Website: walmart
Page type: billing-address
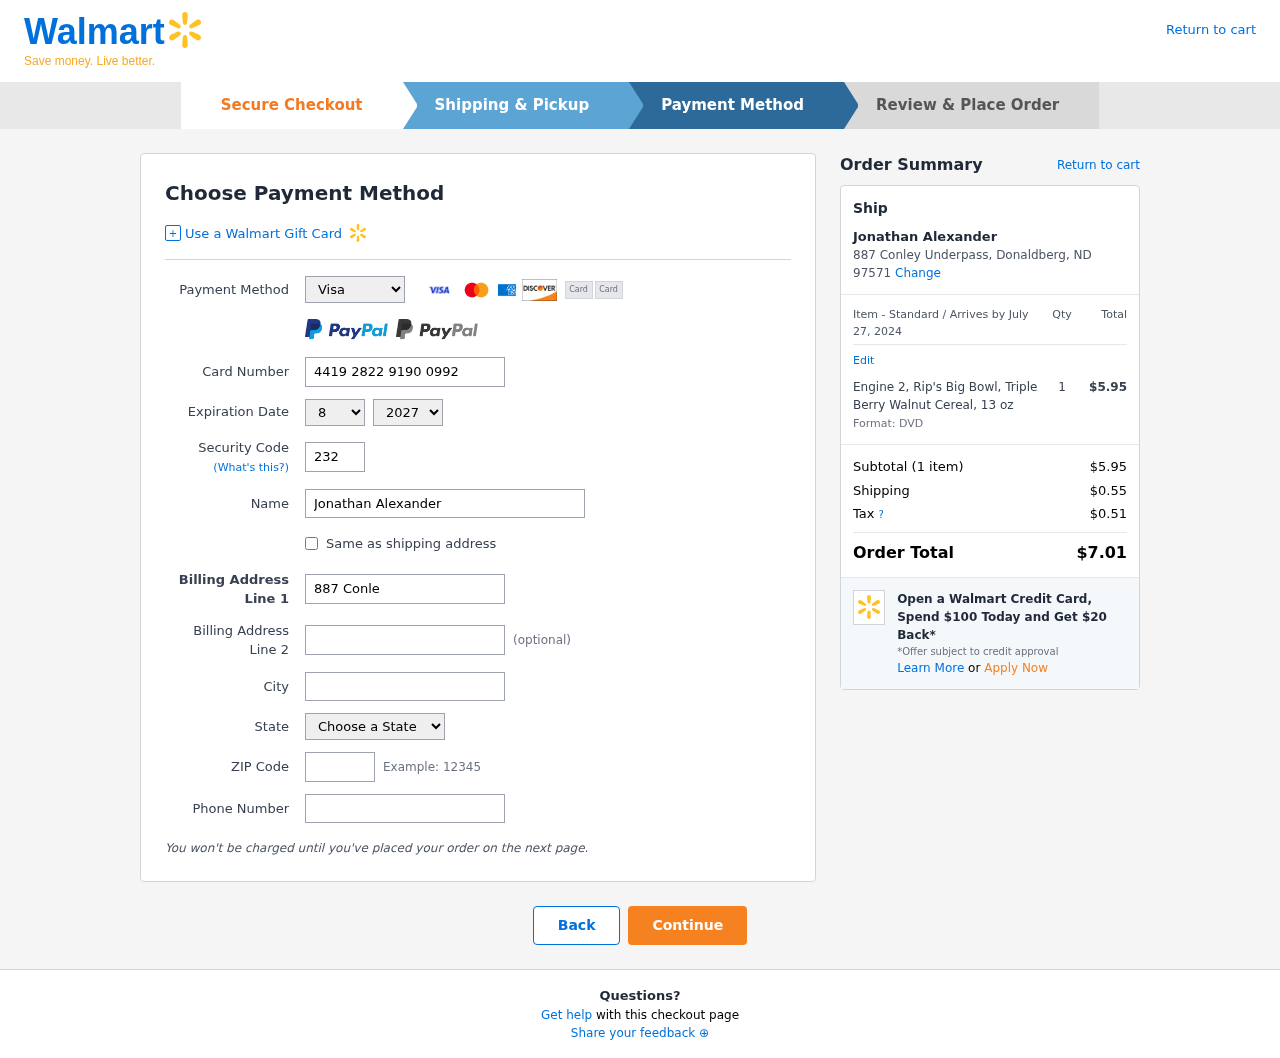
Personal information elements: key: PII_CARD_CVV
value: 232
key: PII_CARD_EXPIRY_MONTH
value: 08
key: PII_CARD_EXPIRY_YEAR
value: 27
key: PII_CARD_NUMBER
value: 4419 2822 9190 0992
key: PII_CARD_TYPE
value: Visa
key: PII_CITY
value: Donaldberg
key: PII_CITY_STATE_ZIP
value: Donaldberg, ND 97571
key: PII_FULLNAME
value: Jonathan Alexander
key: PII_PHONE
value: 4207216762
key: PII_POSTCODE
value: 97571
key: PII_STATE
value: North Dakota
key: PII_STREET
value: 887 Conley Underpass
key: PII_FULLNAME2
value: Jonathan Alexander
Product elements: key: PRODUCT1_NAME
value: Engine 2, Rip's Big Bowl, Triple Berry Walnut Cereal, 13 oz
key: PRODUCT1_PRICE
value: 5.95
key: PRODUCT1_QUANTITY
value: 1
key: PRODUCT1_DESC
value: Format: DVD
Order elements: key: ORDER_DELIVERY_DATE
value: July 27, 2024
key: ORDER_NUM_ITEMS
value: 1
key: ORDER_SUBTOTAL
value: $5.95
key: ORDER_SHIPPING_COST
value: $0.55
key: ORDER_TAX
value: $0.51
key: ORDER_TOTAL
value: $7.01